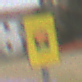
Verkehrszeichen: FahrzeugeMitWassergefaehrdenderLadungOhnePfeilsymbol
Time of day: Midday
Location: Outdoor (Suburban)
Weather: Overcast
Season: NotSpecified
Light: Natural